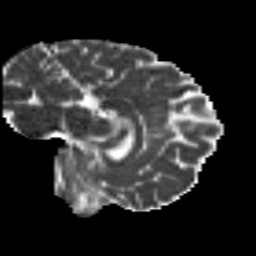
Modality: MD
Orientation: sagittal
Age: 20
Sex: male
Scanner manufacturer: siemens
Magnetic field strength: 3 T
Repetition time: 8.8 s
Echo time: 0.085 s